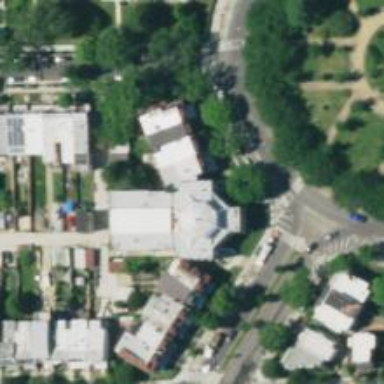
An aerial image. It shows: Kindergarten.